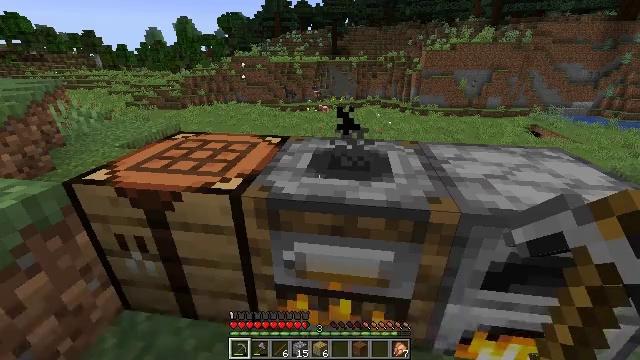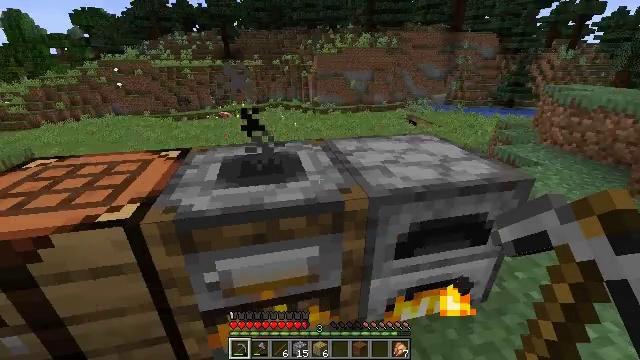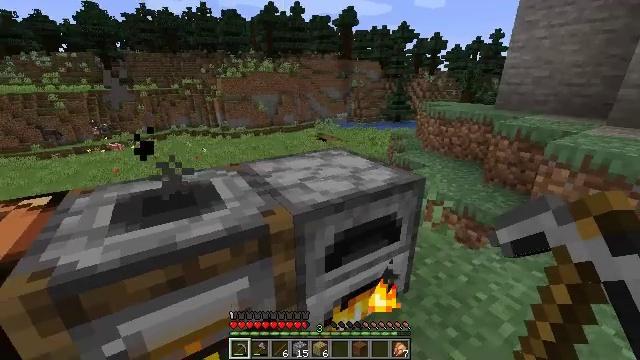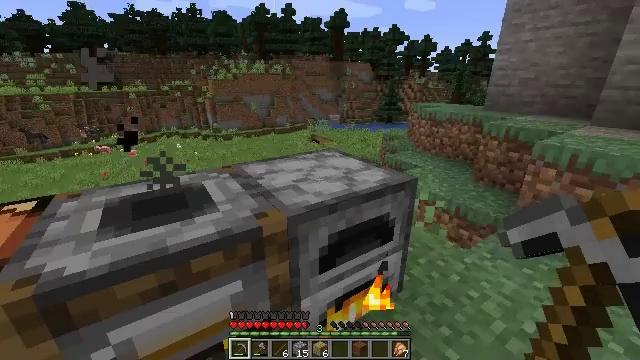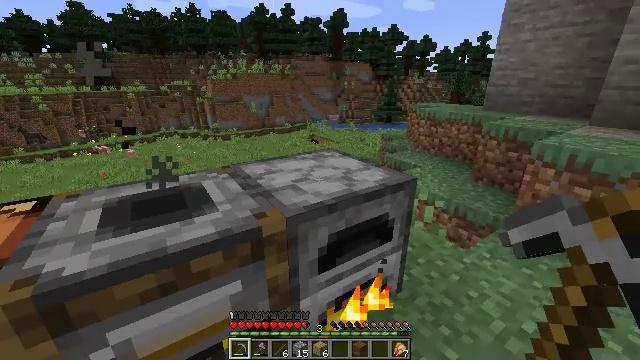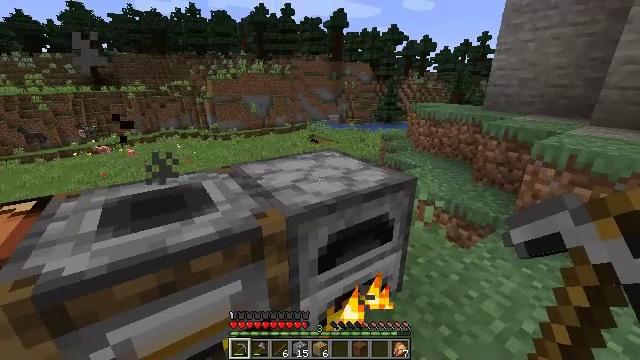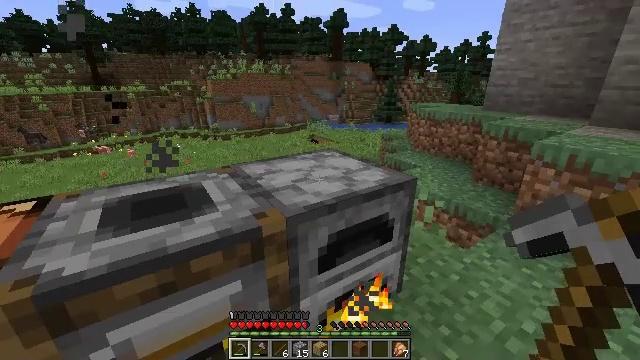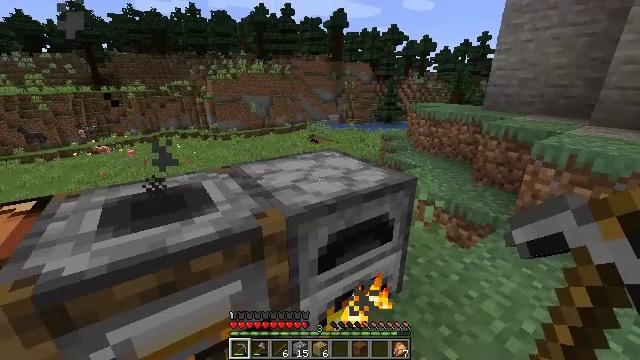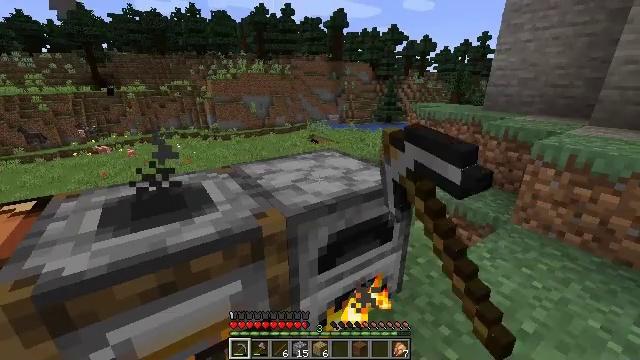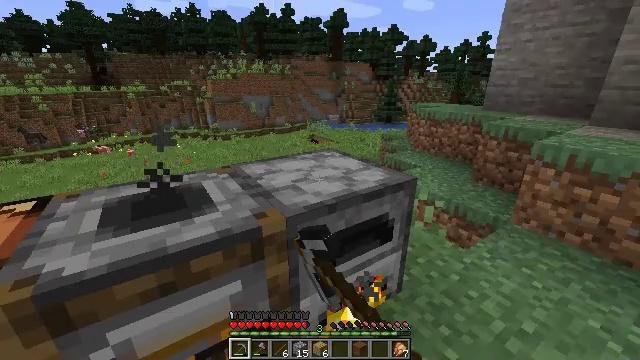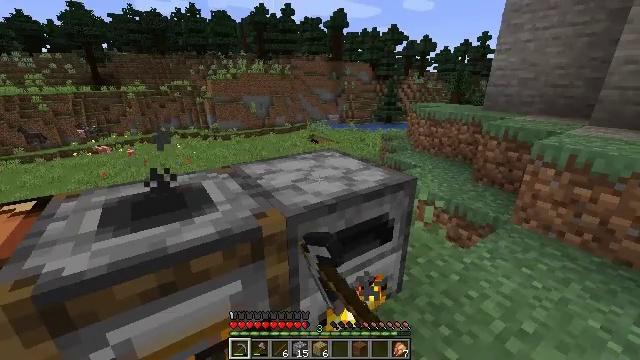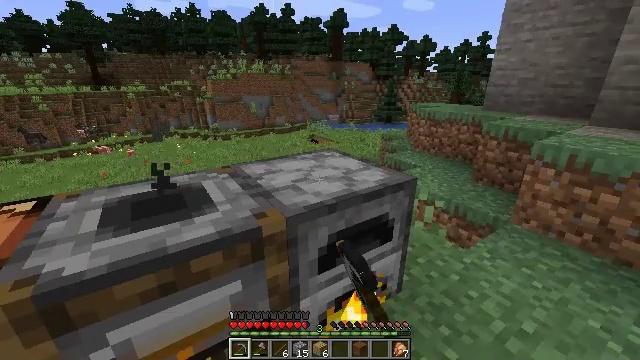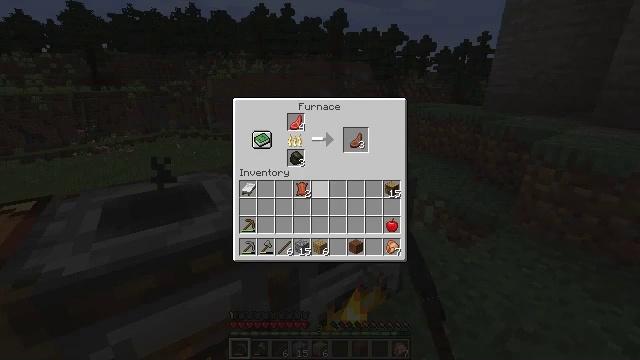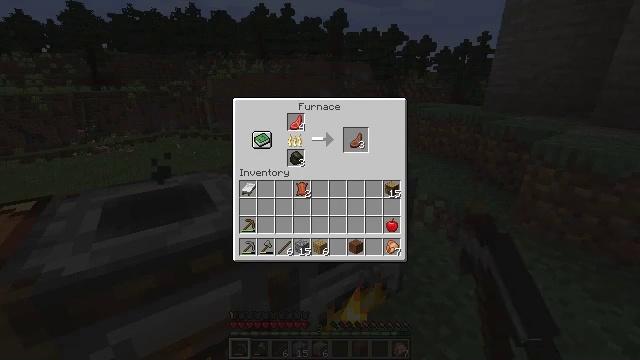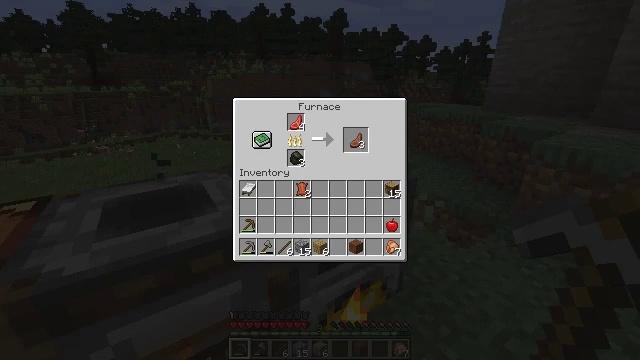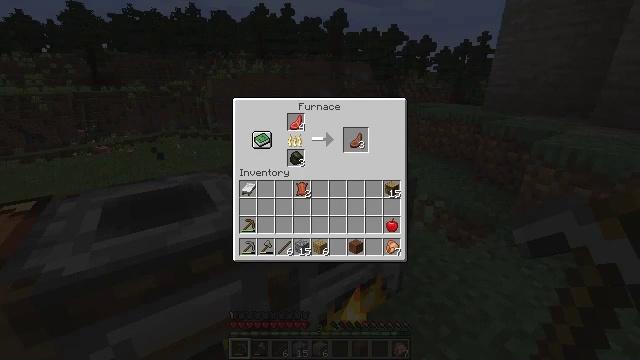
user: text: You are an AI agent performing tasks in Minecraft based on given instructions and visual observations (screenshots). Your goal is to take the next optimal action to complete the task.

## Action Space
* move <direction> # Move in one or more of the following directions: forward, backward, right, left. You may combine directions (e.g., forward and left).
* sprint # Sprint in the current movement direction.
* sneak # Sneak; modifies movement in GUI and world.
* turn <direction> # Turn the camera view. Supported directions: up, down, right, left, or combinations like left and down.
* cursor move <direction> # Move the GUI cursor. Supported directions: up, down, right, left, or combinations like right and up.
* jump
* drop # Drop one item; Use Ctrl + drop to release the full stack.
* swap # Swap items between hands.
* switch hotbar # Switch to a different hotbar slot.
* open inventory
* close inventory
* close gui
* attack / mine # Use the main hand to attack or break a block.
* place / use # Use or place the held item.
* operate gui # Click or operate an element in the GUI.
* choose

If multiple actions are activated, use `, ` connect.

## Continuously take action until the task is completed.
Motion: motion action
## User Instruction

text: Drop a brown wool block.
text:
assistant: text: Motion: turn right
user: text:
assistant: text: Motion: turn right and up
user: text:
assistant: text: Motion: turn right
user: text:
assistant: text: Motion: no_op
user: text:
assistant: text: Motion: no_op
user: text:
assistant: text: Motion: no_op
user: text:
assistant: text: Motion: use / place
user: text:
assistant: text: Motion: use / place
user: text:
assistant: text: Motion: use / place
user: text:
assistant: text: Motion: no_op
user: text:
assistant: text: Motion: no_op
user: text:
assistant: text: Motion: open gui
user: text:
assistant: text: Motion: no_op
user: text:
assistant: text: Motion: cursor move right
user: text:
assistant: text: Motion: cursor move right and up
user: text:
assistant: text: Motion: cursor move right
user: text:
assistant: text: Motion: no_op
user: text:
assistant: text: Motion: no_op
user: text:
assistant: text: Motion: no_op
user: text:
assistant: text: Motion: no_op
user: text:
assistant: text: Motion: no_op
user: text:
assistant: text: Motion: no_op
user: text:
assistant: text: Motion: no_op
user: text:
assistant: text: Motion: cursor move up
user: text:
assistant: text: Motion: no_op
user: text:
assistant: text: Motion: no_op
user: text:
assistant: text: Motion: no_op
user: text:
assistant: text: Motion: no_op
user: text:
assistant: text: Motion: no_op
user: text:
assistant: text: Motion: no_op